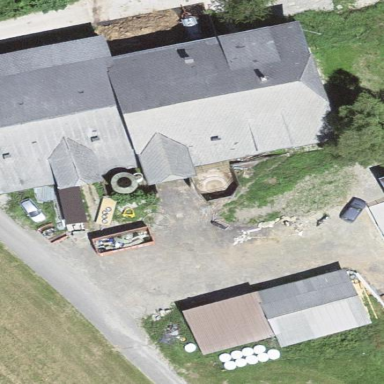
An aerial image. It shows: Farm building.